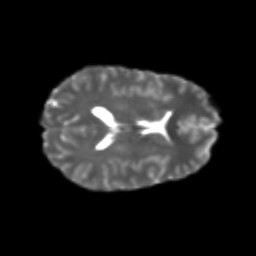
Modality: T2w
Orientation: axial
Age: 24
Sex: female
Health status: healthy
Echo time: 0.074 s